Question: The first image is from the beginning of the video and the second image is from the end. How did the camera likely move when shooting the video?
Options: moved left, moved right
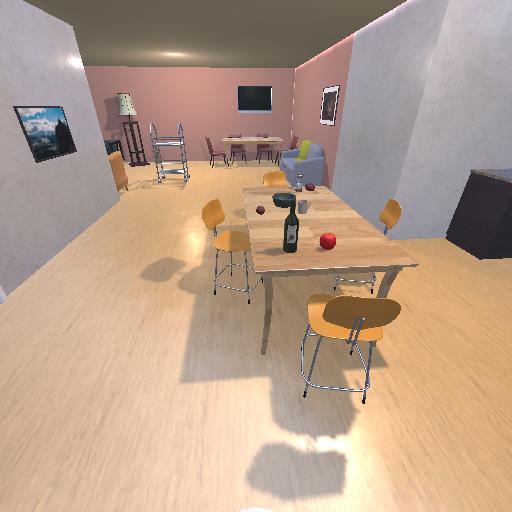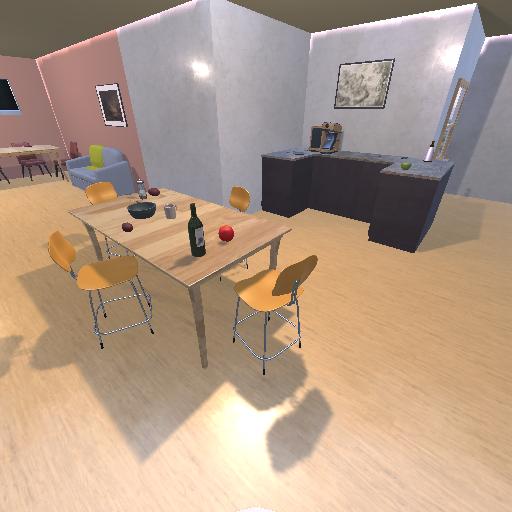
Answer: moved left